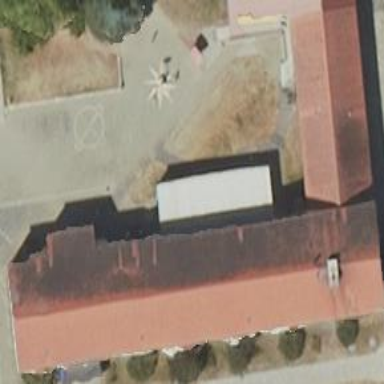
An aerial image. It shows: School building.